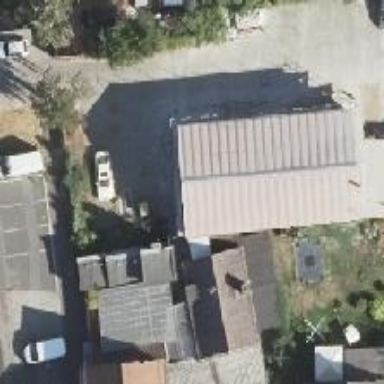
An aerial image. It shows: Car repair shop.